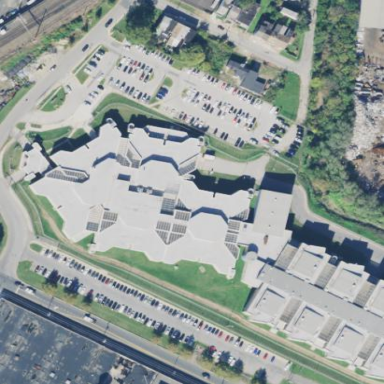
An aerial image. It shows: Prison building.